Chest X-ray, AP view. Patient: 61 years old, sex M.
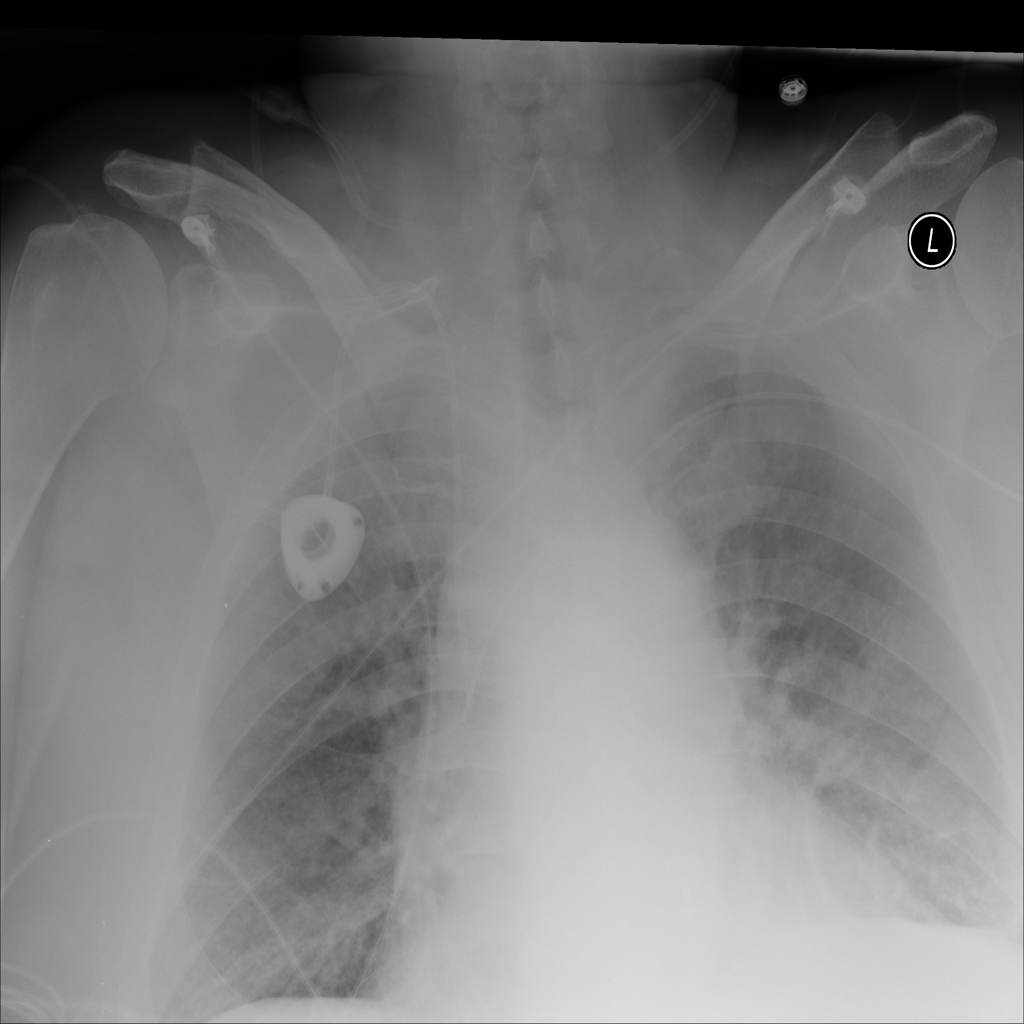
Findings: Edema, Infiltration